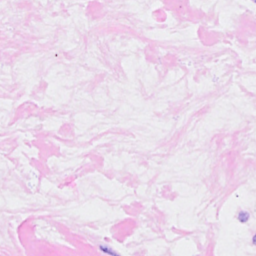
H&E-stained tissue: Breast